Interaction volume radius: 10 \u00c5
Interaction volume height: 20 \u00c5
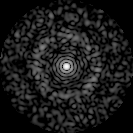
Disorder parameter: 0.8578